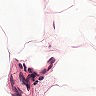
Metastatic tissue present: no